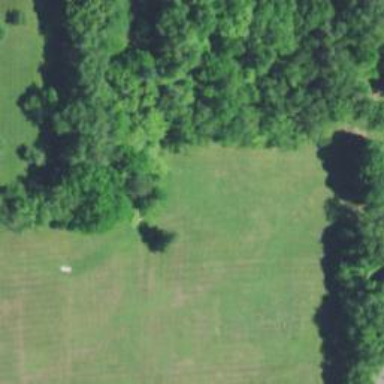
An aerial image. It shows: Disc golf hole.